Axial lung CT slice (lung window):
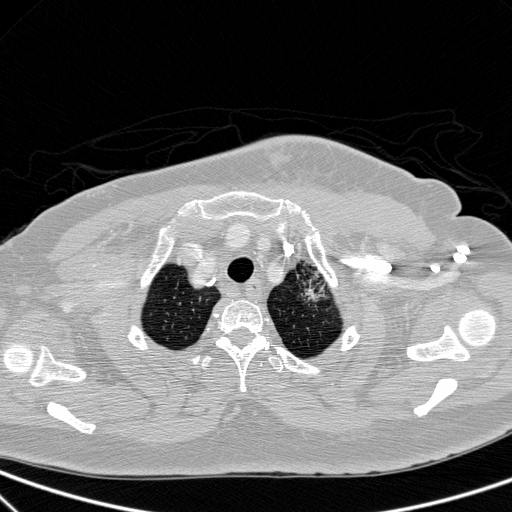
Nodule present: no